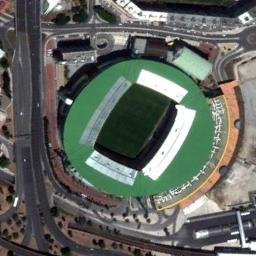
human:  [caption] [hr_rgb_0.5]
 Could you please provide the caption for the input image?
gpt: The stadium is on the bare land next to some trees and roads .

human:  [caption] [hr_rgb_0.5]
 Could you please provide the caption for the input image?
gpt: The circular stadium is surrounded by the road .

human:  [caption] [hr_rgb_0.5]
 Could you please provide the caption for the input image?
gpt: Many buildings of different shapes are beside the stadium .

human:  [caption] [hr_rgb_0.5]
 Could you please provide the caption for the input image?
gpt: The roof of this stadium is pure white .

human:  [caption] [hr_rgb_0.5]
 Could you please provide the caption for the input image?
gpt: The stadium with a green roof is beside a road .